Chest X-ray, AP view. Patient: 20 years old, sex M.
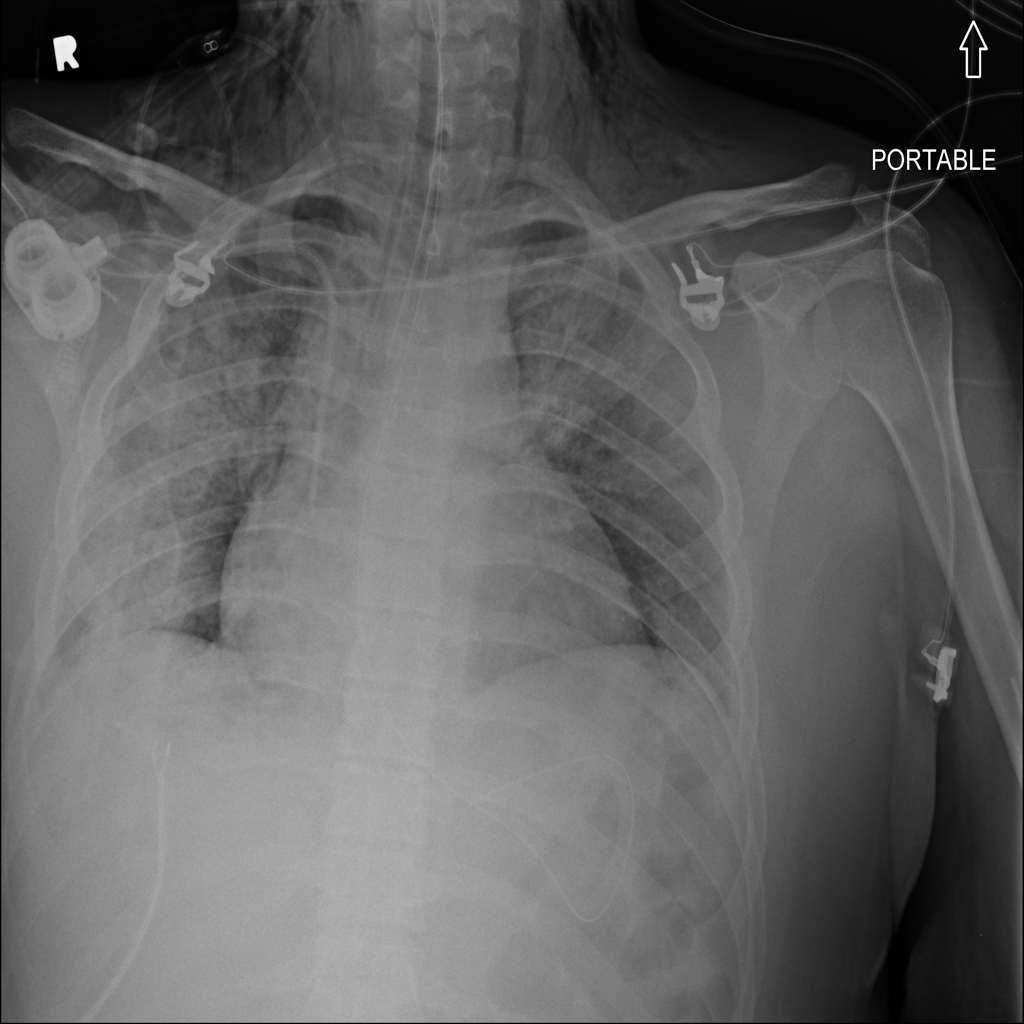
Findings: Emphysema, Infiltration, Pneumothorax